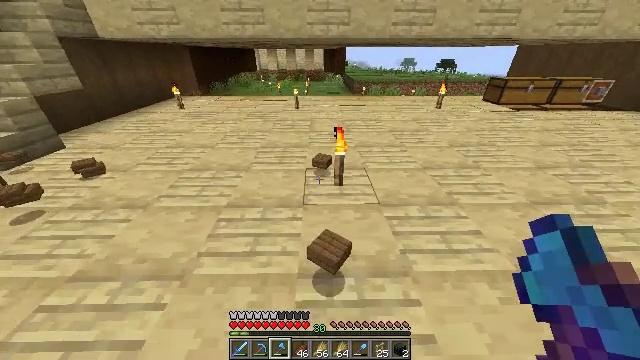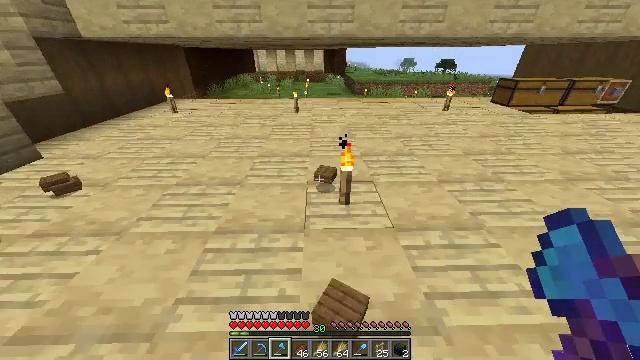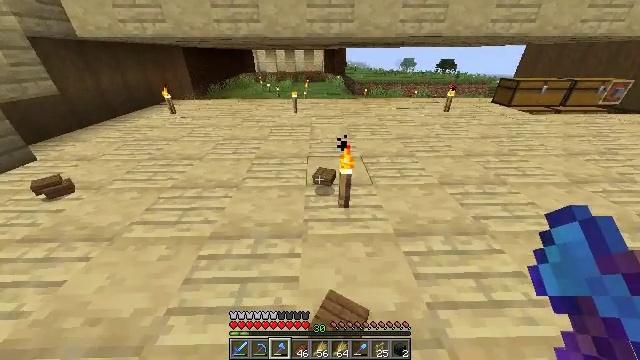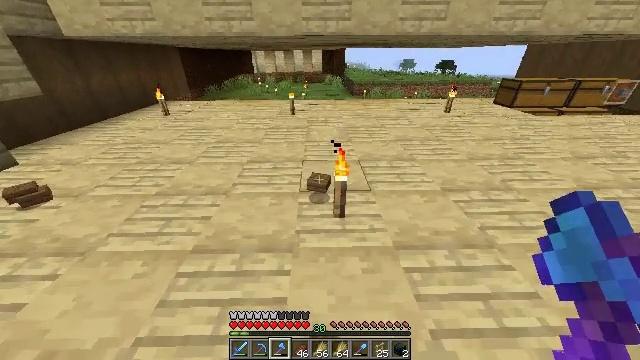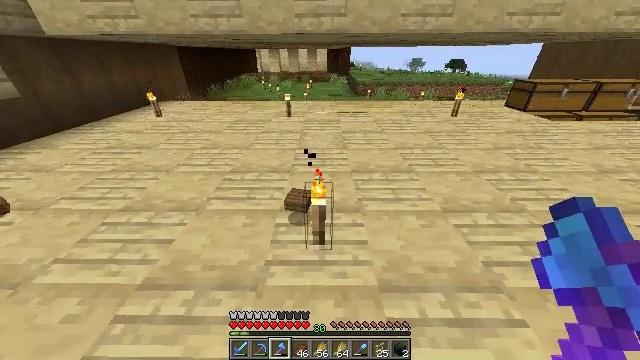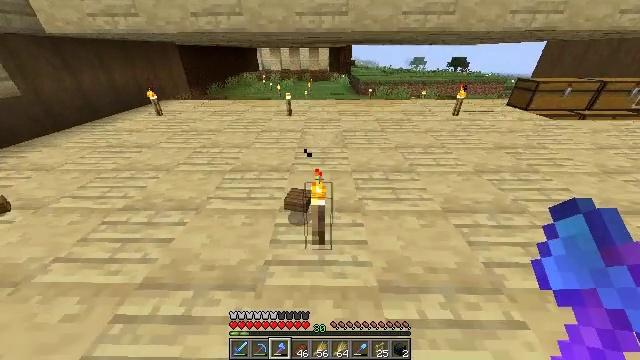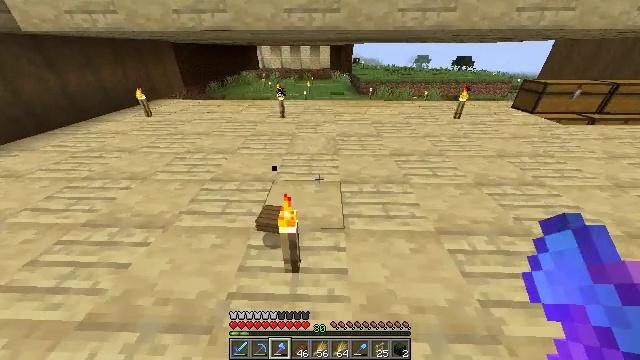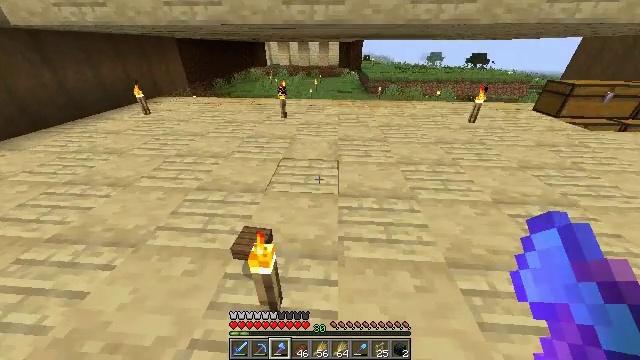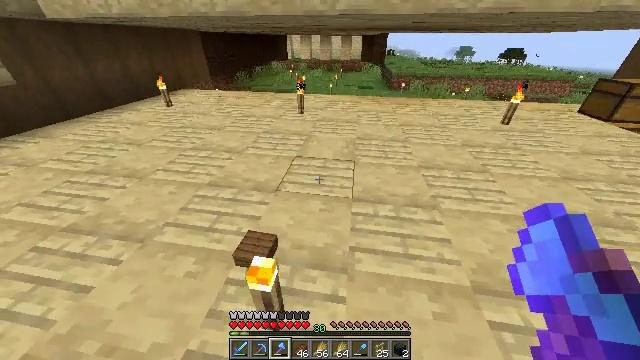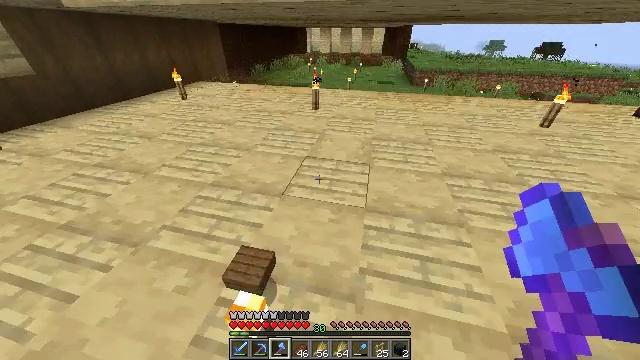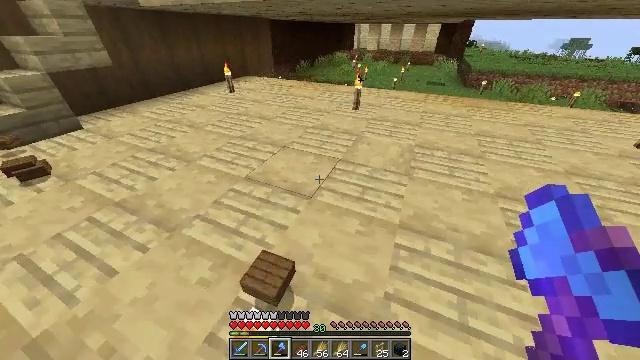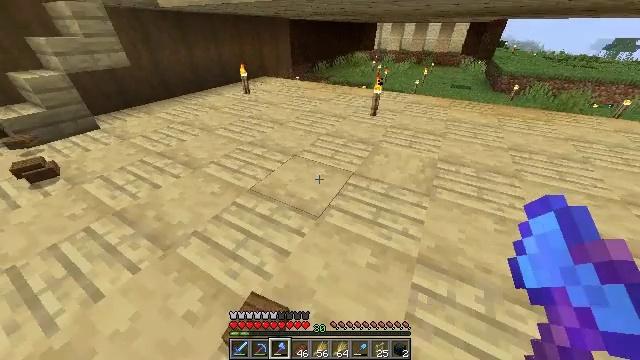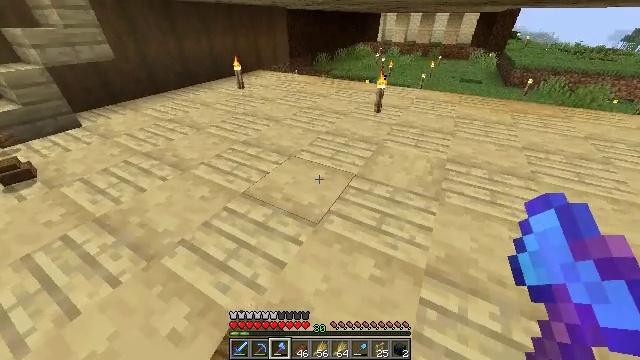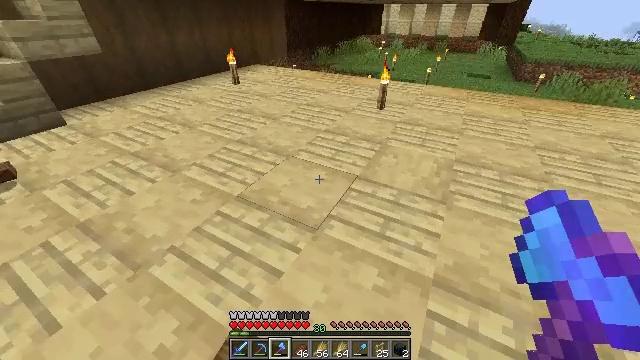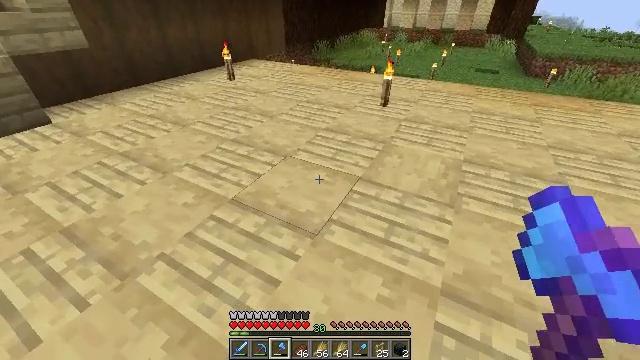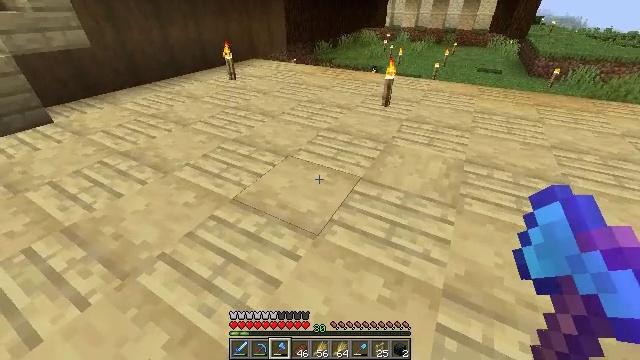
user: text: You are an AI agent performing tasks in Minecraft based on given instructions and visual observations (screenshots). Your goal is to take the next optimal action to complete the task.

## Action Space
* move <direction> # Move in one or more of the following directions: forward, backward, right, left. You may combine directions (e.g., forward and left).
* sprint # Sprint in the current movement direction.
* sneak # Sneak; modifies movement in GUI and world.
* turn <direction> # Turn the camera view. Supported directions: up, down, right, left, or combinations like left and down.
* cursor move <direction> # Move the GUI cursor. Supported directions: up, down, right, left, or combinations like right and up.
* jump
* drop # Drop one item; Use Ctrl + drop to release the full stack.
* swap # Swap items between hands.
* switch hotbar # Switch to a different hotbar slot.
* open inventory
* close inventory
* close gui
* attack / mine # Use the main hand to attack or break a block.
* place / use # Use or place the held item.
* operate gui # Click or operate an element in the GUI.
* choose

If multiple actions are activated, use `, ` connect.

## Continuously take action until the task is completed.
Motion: motion action
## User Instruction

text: Harvest stripped spruce log.
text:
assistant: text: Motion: move forward, sprint
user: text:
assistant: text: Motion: move forward and move right, sprint
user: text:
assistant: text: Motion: move forward and move right, sprint
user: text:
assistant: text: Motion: move forward and move right, sprint, turn left
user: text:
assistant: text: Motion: move forward and move right, sprint
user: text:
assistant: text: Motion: move forward, sprint
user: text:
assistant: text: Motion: move forward, sprint, turn left
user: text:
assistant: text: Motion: move forward, sprint, turn left and down
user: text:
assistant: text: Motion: move forward, sprint, turn left and down
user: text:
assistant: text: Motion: move forward, turn left
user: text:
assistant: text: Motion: turn left
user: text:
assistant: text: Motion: no_op
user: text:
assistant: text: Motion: no_op
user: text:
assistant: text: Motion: no_op
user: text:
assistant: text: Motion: no_op
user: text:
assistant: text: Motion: no_op
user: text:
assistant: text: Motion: no_op
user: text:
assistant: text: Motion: no_op
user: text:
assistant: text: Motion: turn left and down
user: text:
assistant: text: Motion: turn left
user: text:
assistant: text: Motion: turn left
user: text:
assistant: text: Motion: turn left and down
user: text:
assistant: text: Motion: turn left and down
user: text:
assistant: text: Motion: no_op
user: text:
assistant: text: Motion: no_op
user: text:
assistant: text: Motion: no_op
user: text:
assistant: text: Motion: no_op
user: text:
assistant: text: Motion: no_op
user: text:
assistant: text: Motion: no_op
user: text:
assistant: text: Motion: no_op